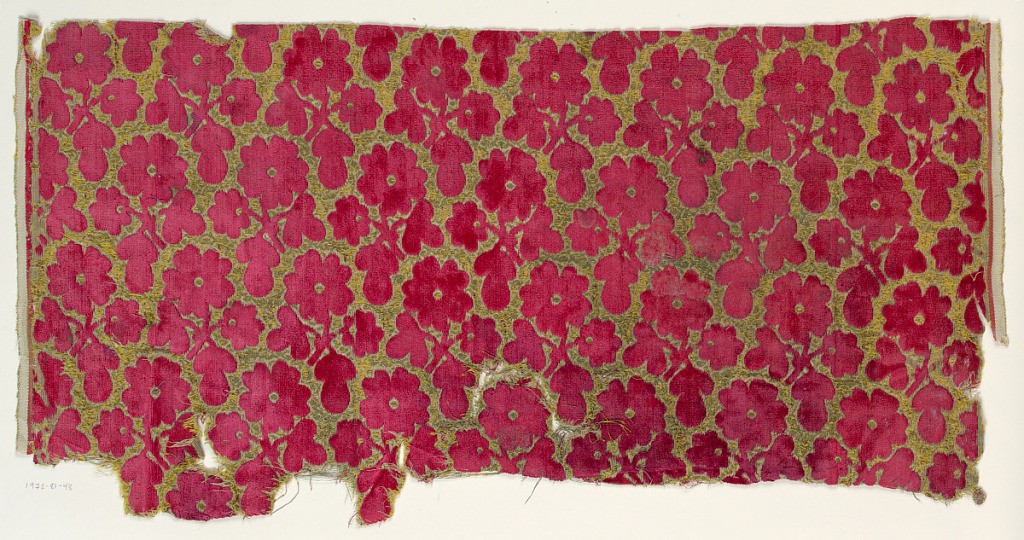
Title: Fragment
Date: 19th century
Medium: cotton, silk, metal Technique: cut supplementary warp loops (velvet) in a plain weave foundation
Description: Red allover cut velvet pattern of small blossoms arranged in offset rows with the slant of the flower alternating from row to row. Background is gold.